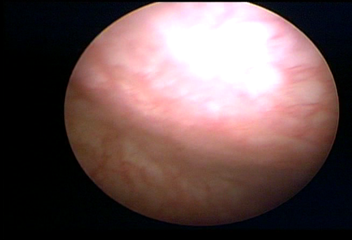
Modality: WLC
Class: Normal mucosa
Bladder cancer association: No